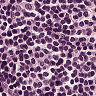
Metastatic tissue present: no